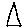
Label: triangle